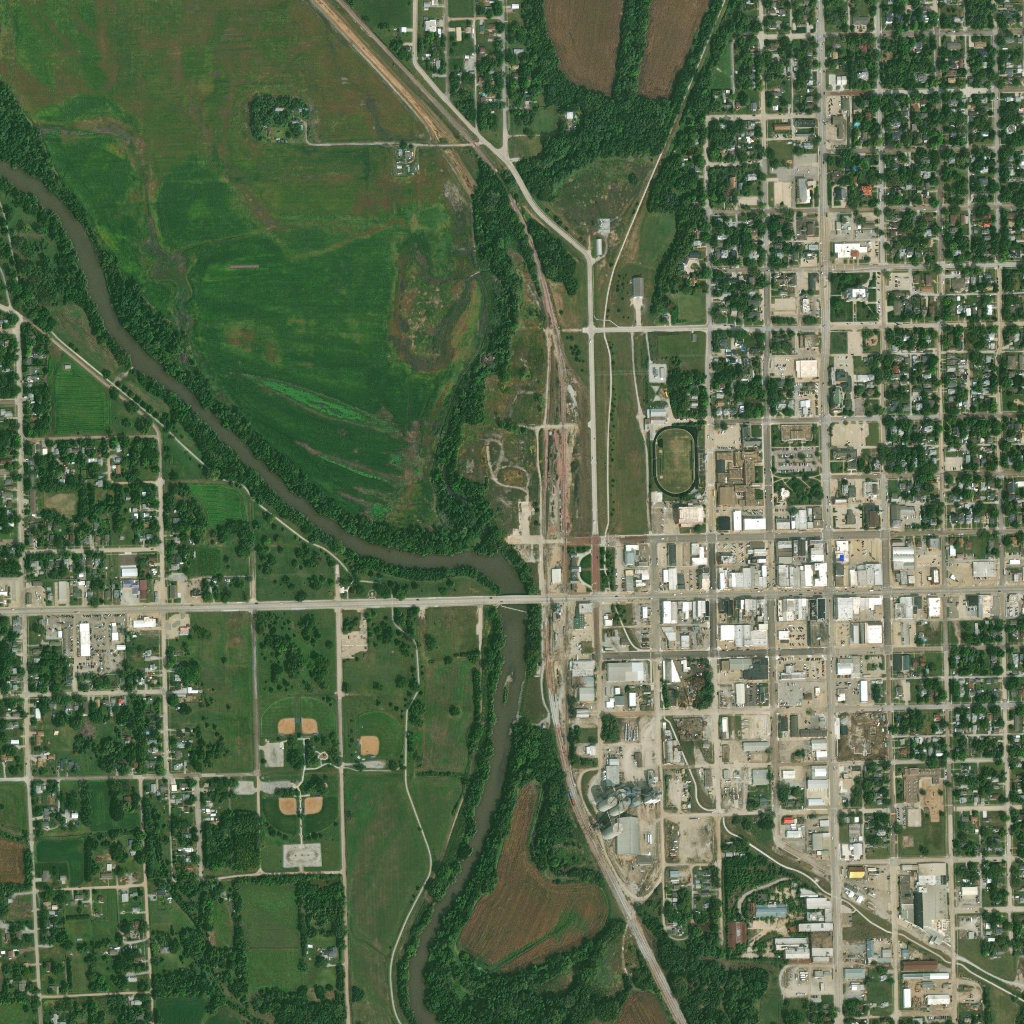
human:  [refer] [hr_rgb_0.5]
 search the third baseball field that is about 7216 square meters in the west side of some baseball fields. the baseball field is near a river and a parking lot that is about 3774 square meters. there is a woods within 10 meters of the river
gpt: <box>[[35, 69, 39, 73, 0]]</box>